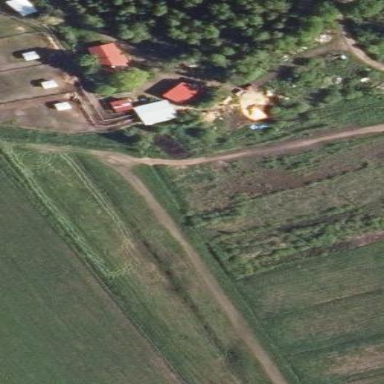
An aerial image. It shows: Farmyard area.